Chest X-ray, PA view. Patient: 66 years old, sex F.
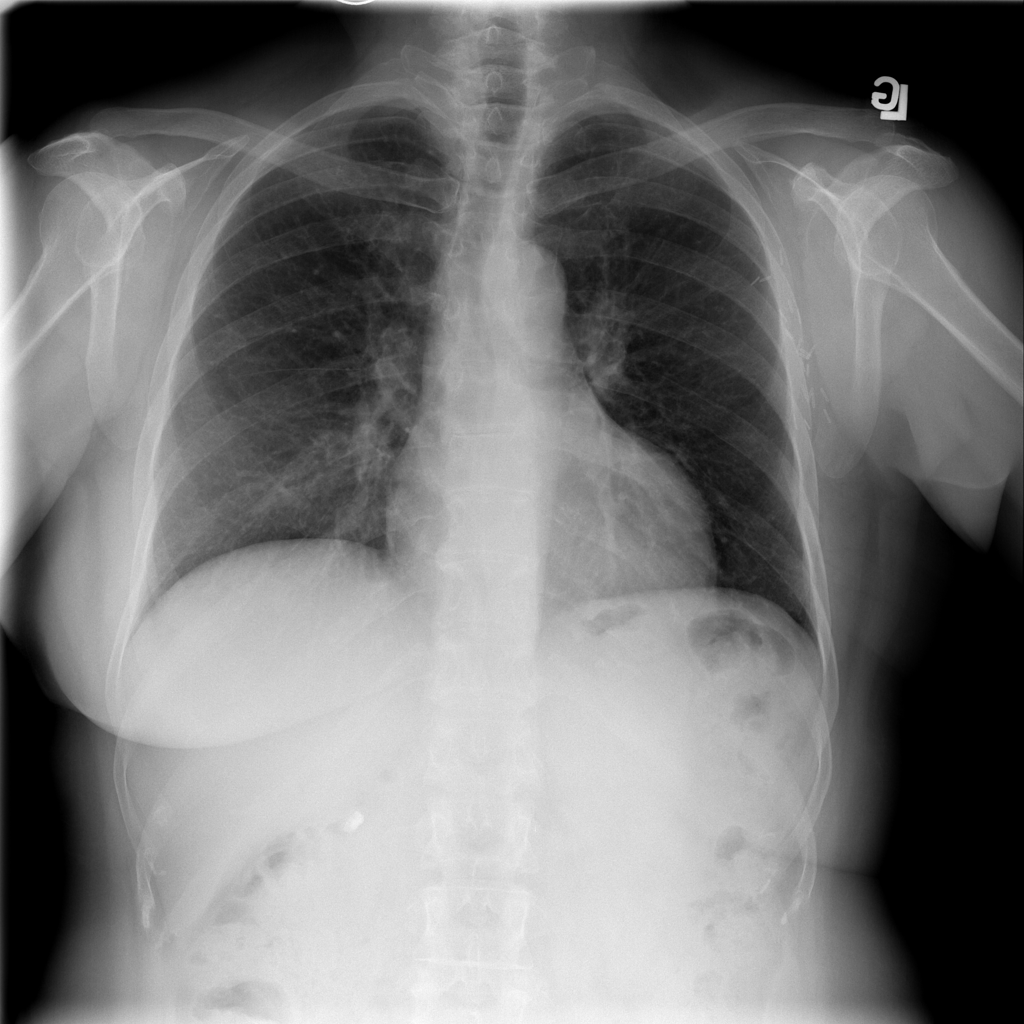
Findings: No Finding